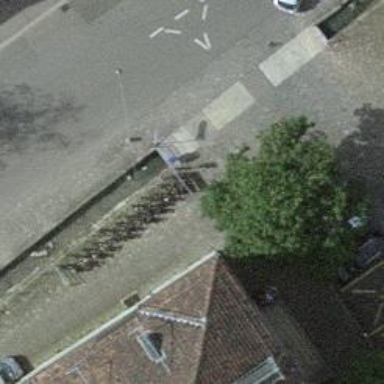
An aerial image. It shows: Bicycle rental facility.